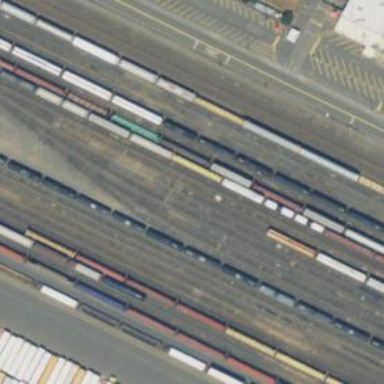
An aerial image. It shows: Railway yard.